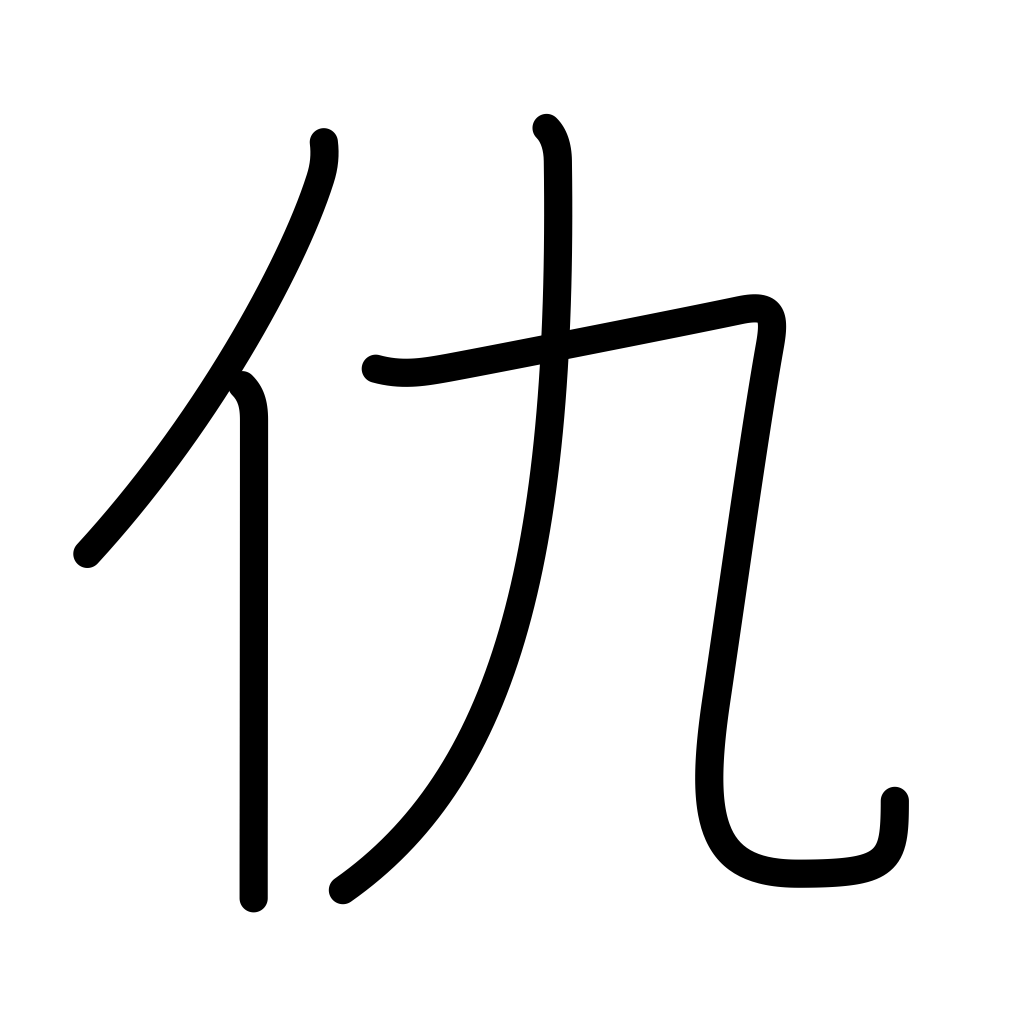
Meaning: foe, enemy, revenge, grudge, feud